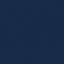
Label: SeaLake